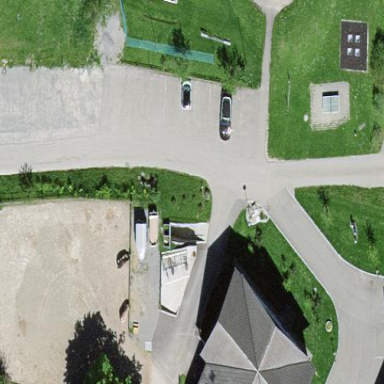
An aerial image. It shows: Street-side parking lot with fine gravel surface.